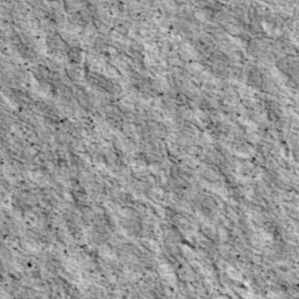
Label: non_frost